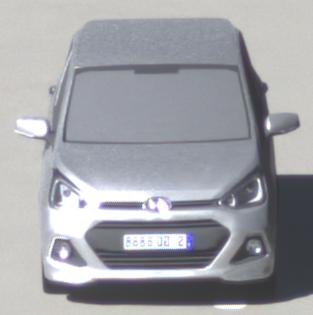
Make: Hyundai
Model: i10
Detailed model: Gen. 2
Model produced from: 2013
Model produced until: 2019
Doors: 5
Color: white
Road condition: wet road
Daytime: morning or afternoon
Contrast: high contrast